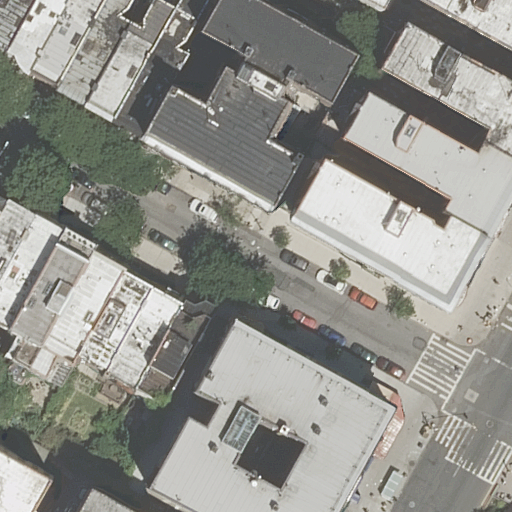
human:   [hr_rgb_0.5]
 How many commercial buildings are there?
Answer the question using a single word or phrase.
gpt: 0

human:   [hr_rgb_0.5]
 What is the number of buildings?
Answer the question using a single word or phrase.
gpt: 23

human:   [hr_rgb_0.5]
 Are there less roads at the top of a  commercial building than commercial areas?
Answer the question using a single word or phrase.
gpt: no

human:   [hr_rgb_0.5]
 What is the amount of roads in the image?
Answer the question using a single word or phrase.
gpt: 2

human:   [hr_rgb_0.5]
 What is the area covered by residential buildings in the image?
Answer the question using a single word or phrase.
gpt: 3900m2

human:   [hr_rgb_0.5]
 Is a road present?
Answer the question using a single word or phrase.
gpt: yes

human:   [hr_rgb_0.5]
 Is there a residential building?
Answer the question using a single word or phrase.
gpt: yes

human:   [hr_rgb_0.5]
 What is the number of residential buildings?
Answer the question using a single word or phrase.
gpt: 23

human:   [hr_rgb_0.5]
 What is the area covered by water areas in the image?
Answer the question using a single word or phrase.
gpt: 0m2

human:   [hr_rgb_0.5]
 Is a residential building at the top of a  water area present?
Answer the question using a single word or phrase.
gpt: no

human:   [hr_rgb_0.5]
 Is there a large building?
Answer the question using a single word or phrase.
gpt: yes

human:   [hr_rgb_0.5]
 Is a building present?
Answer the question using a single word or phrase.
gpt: yes

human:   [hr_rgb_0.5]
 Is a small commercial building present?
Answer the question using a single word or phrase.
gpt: no

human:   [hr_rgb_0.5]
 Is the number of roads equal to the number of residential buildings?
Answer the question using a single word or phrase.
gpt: no

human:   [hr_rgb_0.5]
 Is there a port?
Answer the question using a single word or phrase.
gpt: no

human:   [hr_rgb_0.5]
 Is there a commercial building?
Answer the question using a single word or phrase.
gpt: no

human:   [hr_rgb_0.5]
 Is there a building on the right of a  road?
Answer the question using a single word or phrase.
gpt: yes

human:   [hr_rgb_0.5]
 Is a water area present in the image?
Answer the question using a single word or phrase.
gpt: no

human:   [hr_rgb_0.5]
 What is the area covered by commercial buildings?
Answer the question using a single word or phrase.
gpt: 0m2

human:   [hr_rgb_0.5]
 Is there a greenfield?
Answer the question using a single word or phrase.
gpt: no

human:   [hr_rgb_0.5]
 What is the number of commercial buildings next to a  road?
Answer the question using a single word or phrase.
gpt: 0

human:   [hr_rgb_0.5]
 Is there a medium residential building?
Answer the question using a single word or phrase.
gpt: yes

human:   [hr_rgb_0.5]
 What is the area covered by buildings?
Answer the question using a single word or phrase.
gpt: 3900m2

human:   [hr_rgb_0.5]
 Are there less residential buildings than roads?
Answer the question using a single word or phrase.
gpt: no

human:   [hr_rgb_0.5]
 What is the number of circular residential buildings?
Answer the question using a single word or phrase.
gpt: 0

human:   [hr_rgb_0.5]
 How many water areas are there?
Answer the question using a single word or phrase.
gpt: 0

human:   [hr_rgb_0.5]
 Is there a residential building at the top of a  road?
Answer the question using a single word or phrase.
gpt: yes

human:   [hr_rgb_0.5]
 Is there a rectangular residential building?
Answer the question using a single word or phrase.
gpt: yes

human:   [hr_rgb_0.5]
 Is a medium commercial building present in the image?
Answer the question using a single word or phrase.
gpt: no

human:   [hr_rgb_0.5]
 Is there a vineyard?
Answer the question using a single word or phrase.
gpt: no

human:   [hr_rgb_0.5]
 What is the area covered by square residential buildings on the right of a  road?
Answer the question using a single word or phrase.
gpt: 0m2

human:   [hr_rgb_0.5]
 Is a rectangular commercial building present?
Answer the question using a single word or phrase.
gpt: no

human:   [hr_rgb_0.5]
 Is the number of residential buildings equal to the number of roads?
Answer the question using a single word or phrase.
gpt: no

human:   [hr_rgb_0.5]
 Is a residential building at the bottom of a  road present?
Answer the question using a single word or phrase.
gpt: yes

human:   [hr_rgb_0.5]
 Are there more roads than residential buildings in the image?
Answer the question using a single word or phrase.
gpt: no

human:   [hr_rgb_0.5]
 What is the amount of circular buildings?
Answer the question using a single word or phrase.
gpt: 0

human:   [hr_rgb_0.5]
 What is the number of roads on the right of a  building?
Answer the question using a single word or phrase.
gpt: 1

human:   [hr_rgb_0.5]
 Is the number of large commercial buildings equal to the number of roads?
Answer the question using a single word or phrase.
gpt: no

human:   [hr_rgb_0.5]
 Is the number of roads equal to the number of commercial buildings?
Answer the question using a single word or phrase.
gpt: no

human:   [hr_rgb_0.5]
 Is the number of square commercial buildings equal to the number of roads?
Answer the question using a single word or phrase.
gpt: no

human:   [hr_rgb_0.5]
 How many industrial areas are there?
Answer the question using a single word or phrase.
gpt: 0

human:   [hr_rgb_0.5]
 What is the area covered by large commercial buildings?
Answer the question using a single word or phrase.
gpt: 0m2

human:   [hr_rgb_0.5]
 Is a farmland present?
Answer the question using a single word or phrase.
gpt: no

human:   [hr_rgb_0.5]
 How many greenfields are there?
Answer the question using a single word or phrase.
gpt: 0

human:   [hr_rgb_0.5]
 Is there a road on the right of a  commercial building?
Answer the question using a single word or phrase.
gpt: no

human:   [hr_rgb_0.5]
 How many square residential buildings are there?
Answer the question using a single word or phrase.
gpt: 0

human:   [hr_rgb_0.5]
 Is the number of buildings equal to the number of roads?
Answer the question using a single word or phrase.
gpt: no

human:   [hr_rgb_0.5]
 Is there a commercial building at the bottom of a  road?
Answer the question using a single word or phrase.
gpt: no

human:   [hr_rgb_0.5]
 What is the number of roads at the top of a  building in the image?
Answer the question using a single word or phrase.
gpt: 1

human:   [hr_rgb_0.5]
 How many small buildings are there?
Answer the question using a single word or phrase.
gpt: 14

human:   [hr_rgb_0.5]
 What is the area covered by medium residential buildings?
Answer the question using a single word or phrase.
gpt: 1510m2

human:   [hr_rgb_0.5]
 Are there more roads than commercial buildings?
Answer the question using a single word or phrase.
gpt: yes

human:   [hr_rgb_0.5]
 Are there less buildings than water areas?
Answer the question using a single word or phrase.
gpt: no

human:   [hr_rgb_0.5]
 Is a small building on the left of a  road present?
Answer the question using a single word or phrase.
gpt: yes

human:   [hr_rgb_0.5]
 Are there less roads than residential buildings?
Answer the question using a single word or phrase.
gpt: yes

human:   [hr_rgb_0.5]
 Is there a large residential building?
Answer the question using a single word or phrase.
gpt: yes

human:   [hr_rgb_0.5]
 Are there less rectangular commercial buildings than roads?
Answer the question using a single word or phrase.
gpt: yes

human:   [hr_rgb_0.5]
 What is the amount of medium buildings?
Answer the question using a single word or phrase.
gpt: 7

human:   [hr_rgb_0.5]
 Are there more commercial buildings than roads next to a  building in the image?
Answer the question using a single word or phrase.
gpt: no

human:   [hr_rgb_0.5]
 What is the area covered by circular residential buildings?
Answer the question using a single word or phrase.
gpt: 0m2

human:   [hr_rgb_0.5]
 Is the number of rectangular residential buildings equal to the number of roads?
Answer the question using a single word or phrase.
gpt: no

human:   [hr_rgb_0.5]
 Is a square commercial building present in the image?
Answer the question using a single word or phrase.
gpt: no

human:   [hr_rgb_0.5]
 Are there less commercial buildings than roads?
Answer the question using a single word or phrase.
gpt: yes

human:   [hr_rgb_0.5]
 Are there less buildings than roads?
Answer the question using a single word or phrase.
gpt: no